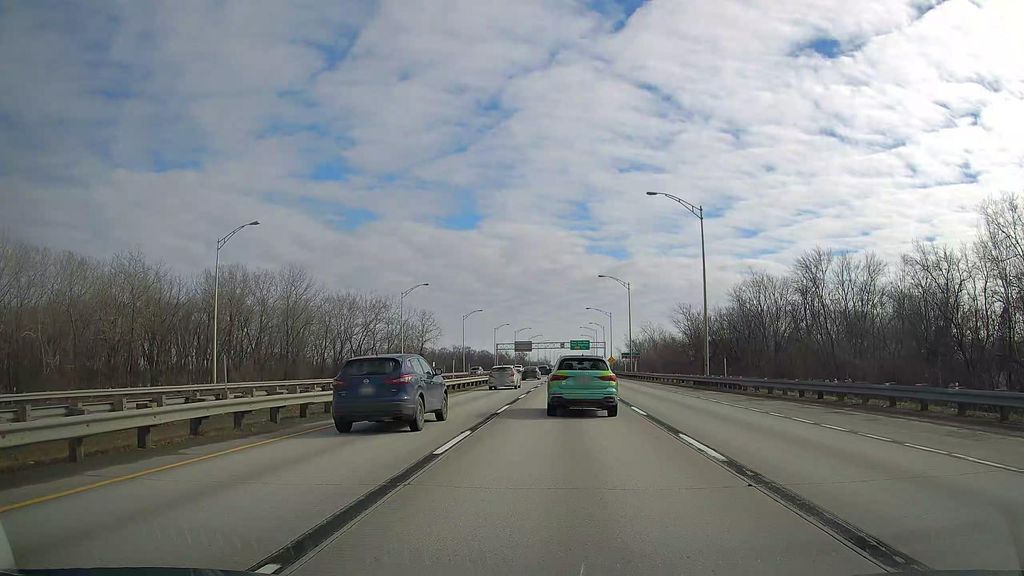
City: montreal